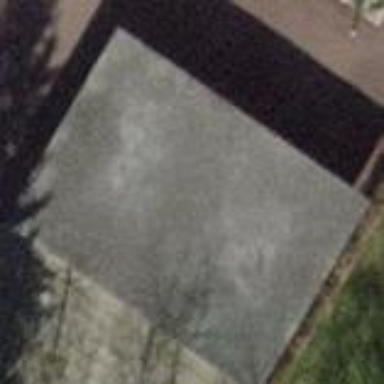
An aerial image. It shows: Flat gray roof.